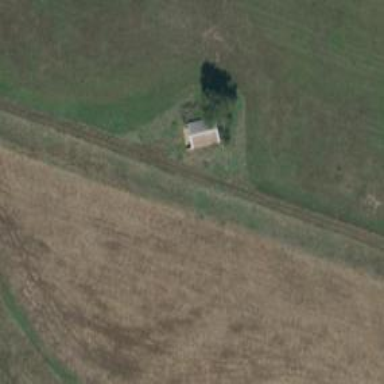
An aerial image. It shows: Military bunker for protection and defense.